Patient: sex M, age 71
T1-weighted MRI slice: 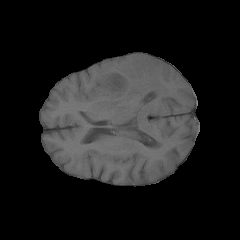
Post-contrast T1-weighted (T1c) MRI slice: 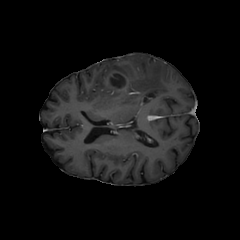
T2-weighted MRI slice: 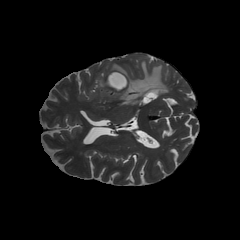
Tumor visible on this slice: yes
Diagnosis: Glioblastoma, IDH-wildtype
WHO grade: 4